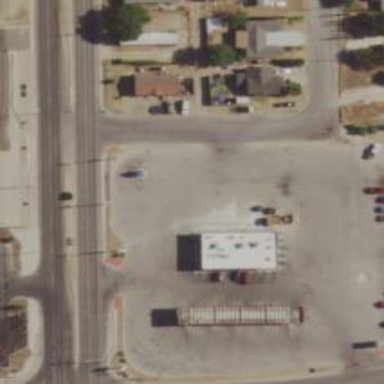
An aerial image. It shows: Convenience shop.